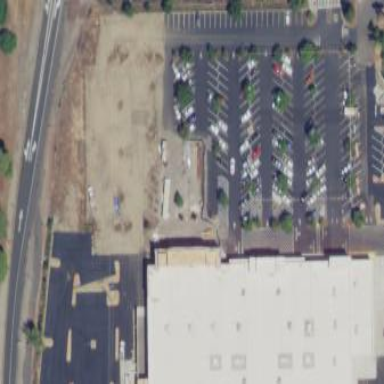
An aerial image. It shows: Parking area with surface.